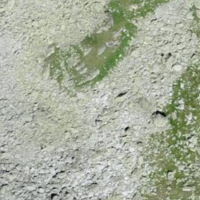
EUNIS habitat code: 48
Species observed at this site:
Phoenicurus ochruros
Pyrrhocorax graculus
Corvus corax
Linaria cannabina
Erithacus rubecula